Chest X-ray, AP view. Patient: 34 years old, sex F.
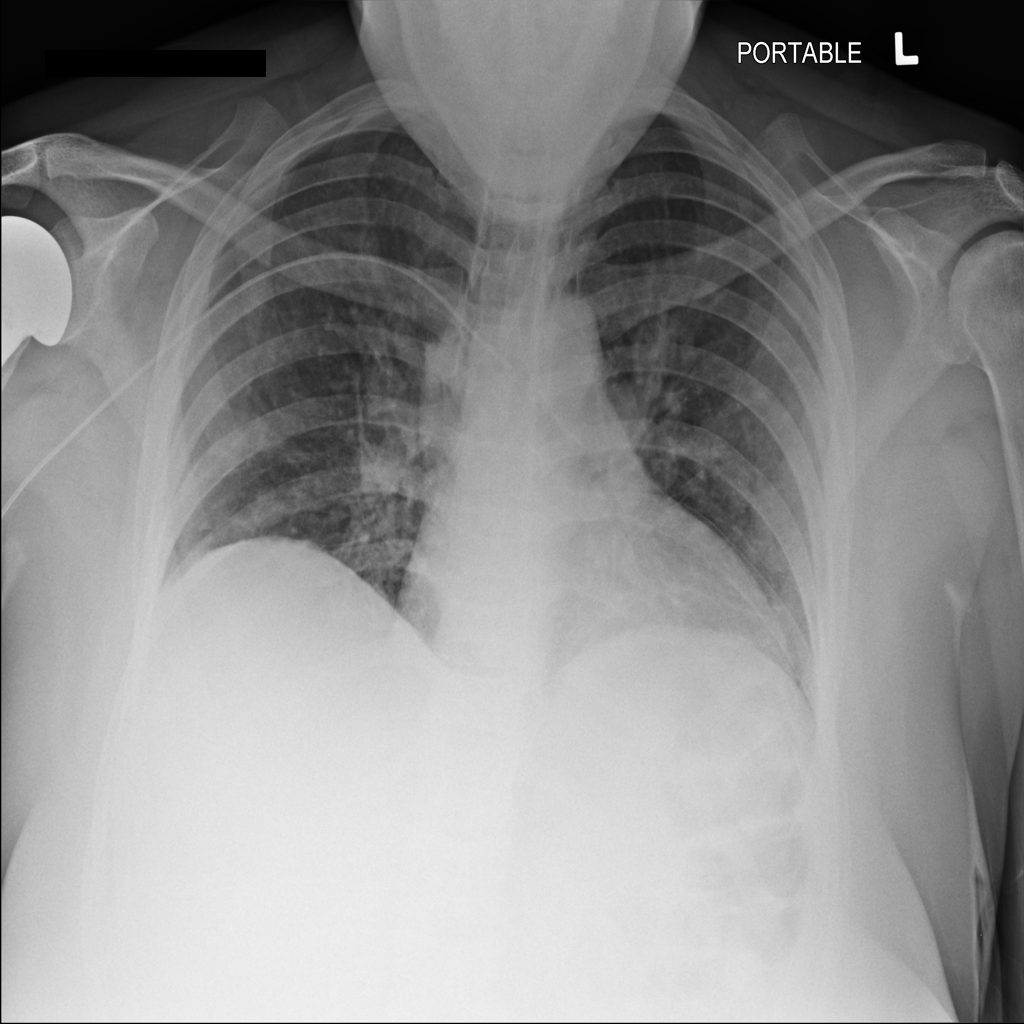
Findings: No Finding